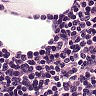
Metastatic tissue present: no